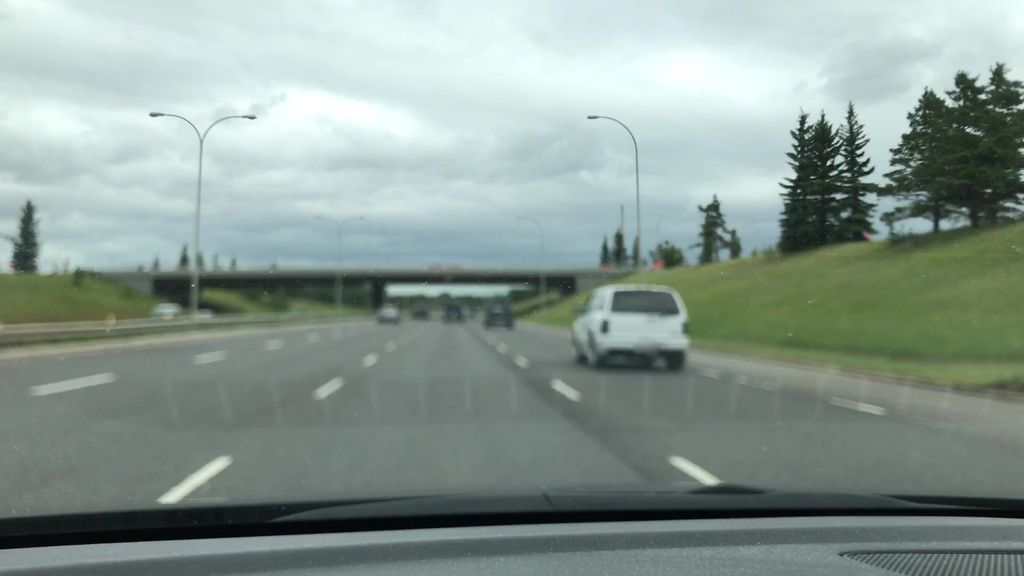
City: edmonton